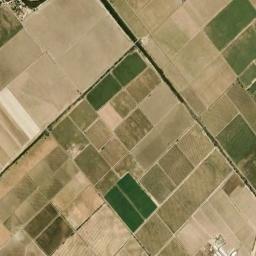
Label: rectangular_farmland